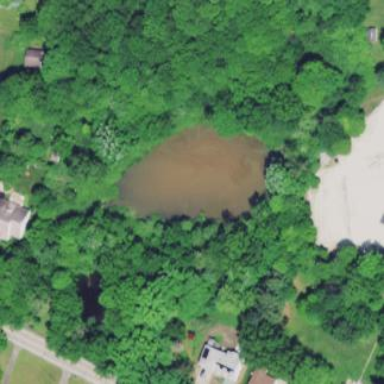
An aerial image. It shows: Peaceful pond surrounded by nature.